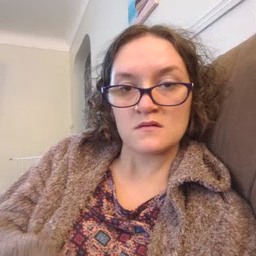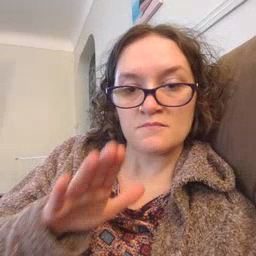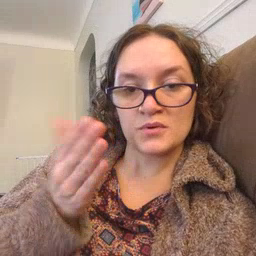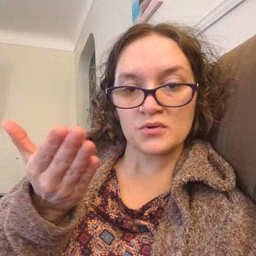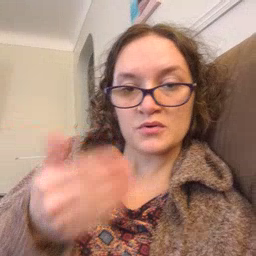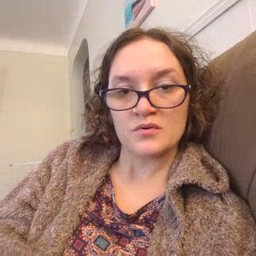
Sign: book